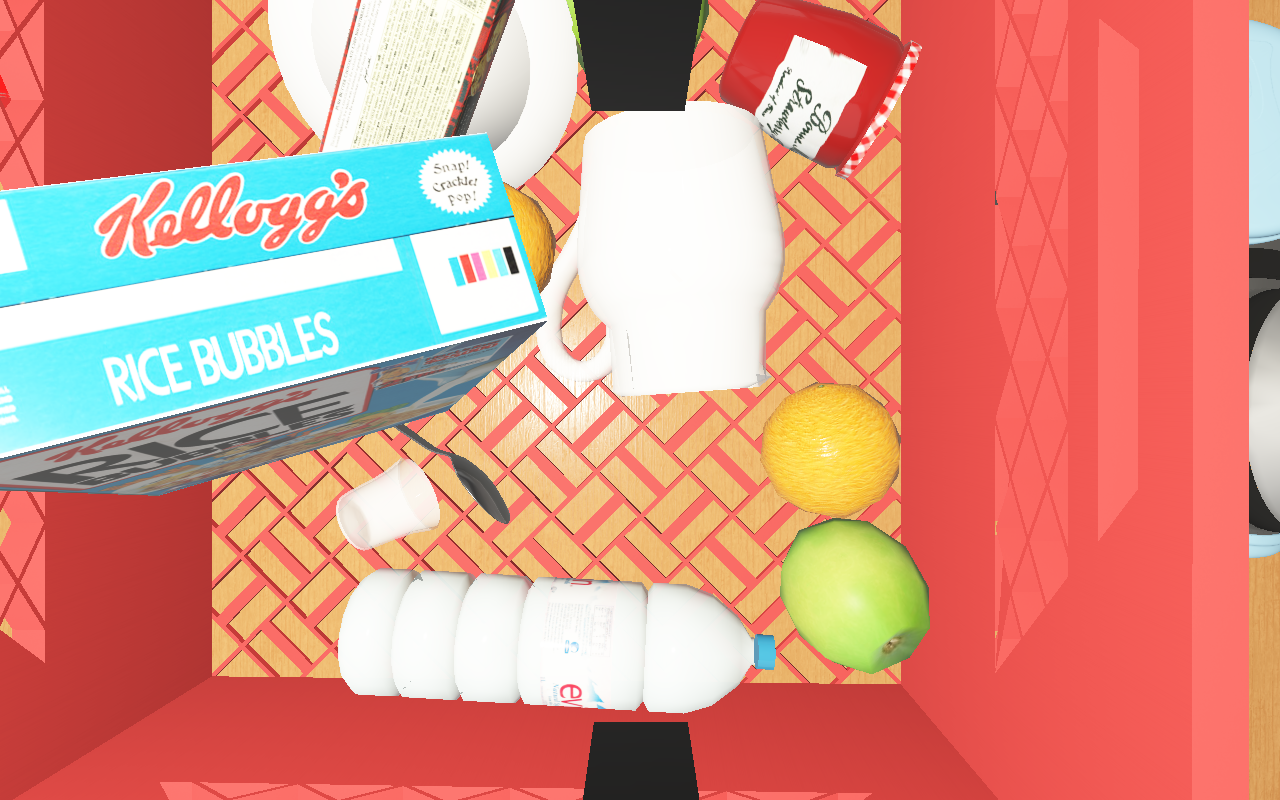
Objects in the scene:
water bottle
apple
apple
orange
spoon
glass
honey jar
jam jar
cereal box
cereal box